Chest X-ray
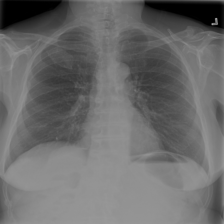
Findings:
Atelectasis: negative
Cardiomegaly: negative
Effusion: negative
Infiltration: negative
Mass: negative
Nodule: negative
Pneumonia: negative
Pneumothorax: negative
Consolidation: negative
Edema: negative
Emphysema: negative
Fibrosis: negative
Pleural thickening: negative
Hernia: negative